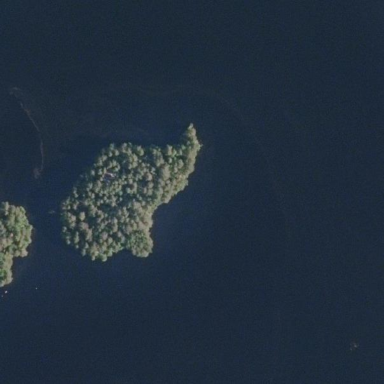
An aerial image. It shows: Island covered with woodland.